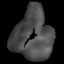
Tissue: lung
Cell type: Epithelial cells
Senescence score: 0.1023
Nuclear area (px): 1929
Mean DAPI intensity: 76.463